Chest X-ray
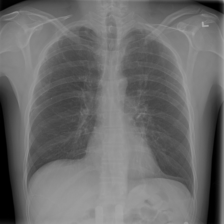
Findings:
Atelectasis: negative
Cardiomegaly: negative
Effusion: negative
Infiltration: negative
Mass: negative
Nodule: negative
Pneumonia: negative
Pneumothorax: negative
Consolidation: negative
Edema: negative
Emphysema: negative
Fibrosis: negative
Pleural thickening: negative
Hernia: negative